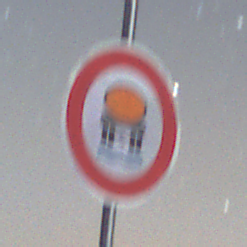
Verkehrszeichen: VerbotFahrzeugeWassergefaehrdenderLadung
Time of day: Night
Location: Outdoor (Nature)
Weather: Clear
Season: NotSpecified
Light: Natural